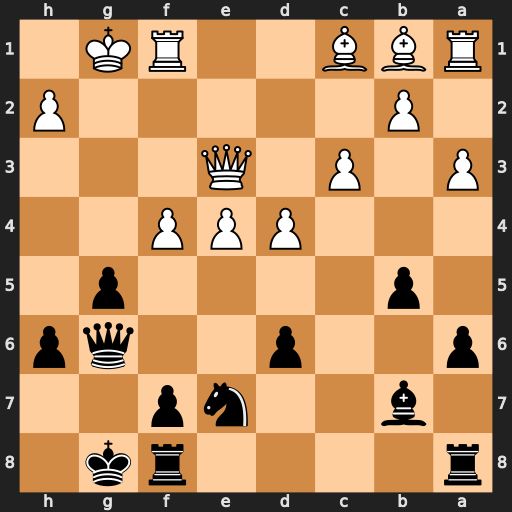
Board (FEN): r4rk1/1b2np2/p2p2qp/1p4p1/3PPP2/P1P1Q3/1P5P/RBB2RK1
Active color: b
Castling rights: -
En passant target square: -
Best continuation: gxf4+ Kh1 fxe3